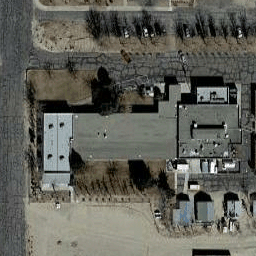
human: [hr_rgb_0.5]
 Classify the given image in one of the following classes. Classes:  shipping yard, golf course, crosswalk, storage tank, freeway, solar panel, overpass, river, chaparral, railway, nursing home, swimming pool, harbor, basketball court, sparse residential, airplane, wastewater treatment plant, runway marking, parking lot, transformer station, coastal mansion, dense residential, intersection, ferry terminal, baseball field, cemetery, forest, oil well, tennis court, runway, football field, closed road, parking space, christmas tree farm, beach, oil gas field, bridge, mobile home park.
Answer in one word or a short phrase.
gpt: nursing home